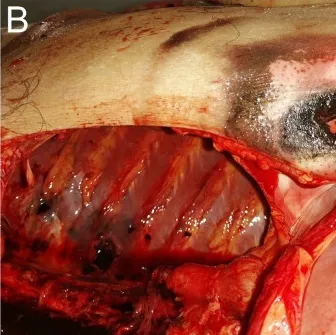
B, Punctured laceration is seen in the posterior chest wall.
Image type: medical_photograph (other_medical_photograph)